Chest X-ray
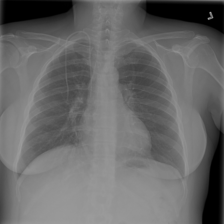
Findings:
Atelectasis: negative
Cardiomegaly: negative
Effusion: negative
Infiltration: negative
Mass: negative
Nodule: negative
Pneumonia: negative
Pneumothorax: negative
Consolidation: negative
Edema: negative
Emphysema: negative
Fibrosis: negative
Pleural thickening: negative
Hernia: negative